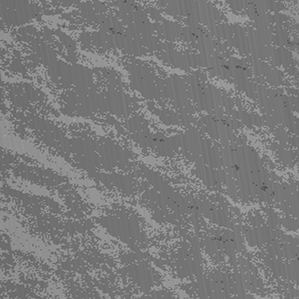
Label: frost